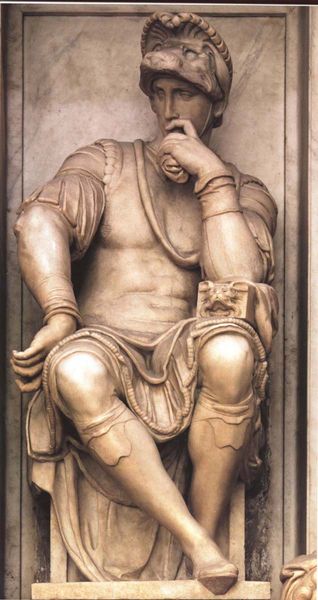
Titel: Grabmal des Herzogs Lorenzo de Medici in der Medici-Kapelle
Künstler: Michelangelo
Standort: Florenz, S. Lorenzo (EU - I - Toskana)
Schlagwörter: fuß, kopf, mann, sitzen, brust, finger, hut, marmor, mund, stuhl, stützen, mütze, arm, stein, herr, hände, sitzend, garten, skulptur, statue, kopfbedeckung, man, schemel, muskeln, granit, plastik, nachdenklich, knie, denkerpose, oberkörper, truhe, denken, kniee, stich, soldat, denker, kiste, helm, löwenkopf, rüstung, rom, römer, männlich, nachdenkend, hochkant, plan, löwe, sitzbank, herkules, römisch, grundriss, lageplan, steinfigur, grübelnd